Question: I'm pretty new to r and are having some troubles with a code.
I have a data frame looking like this:

For every column i want to look up the value 1982Q4 and return the corresponding value from the column 'datadate'. I have tried using the code:
'''
Constituents_list <- colnames(datacqtr)
Constituents_list <- Constituents_list[-1]
Results <- 0
for(i in Constituents_list) {
Results <- cbind(Results, na.omit(with(datacqtr,datadate[Constituents_list== "1982Q4"])))
}
'''
But it does not work. I can succesfully get one value if I write the column name myself using the code
'''
Results <- cbind(Results, na.omit(with(datacqtr,datadate['6307'== "1982Q4"])))
'''
But since I have over 3000 columns, that's not really an option.
I hope someone is able to help, and thanks in advance!
Best regards
Rasmus
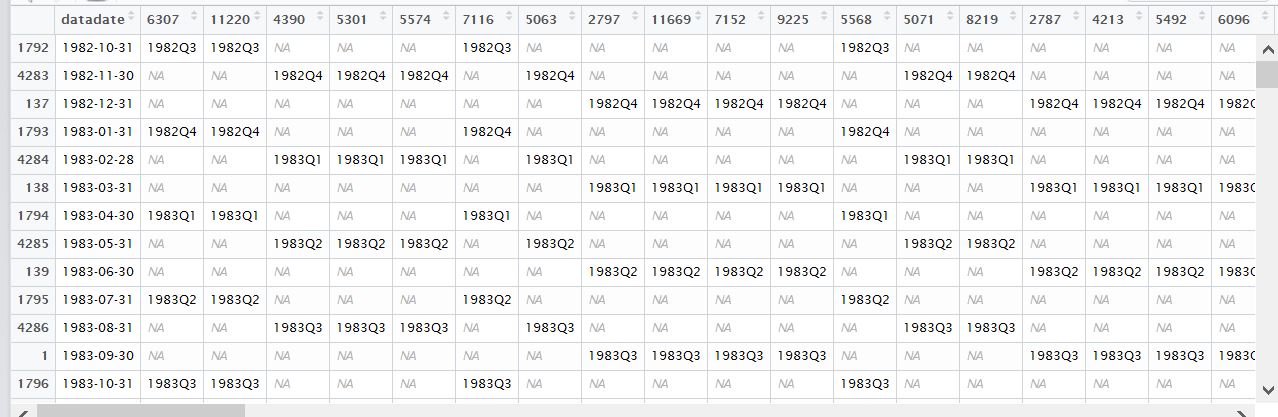
Answer: Try whether this might work:
'''
apply(datacqtr[,-1], 2, function(x) datacqtr$datadate[grepl("1982Q4",x)])
'''